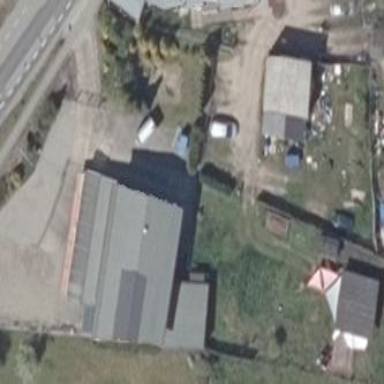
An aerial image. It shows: Building that serves as garden center.